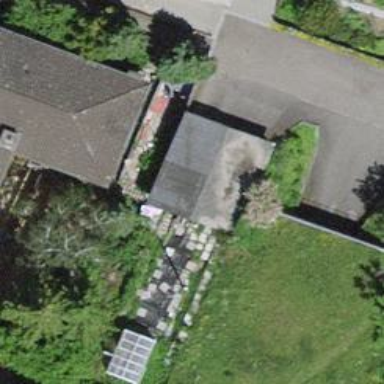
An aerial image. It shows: Garage.